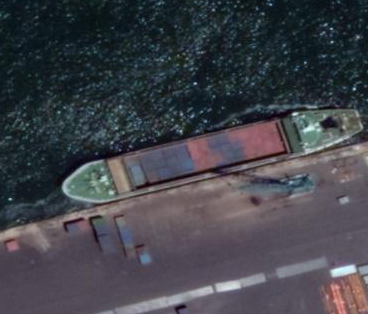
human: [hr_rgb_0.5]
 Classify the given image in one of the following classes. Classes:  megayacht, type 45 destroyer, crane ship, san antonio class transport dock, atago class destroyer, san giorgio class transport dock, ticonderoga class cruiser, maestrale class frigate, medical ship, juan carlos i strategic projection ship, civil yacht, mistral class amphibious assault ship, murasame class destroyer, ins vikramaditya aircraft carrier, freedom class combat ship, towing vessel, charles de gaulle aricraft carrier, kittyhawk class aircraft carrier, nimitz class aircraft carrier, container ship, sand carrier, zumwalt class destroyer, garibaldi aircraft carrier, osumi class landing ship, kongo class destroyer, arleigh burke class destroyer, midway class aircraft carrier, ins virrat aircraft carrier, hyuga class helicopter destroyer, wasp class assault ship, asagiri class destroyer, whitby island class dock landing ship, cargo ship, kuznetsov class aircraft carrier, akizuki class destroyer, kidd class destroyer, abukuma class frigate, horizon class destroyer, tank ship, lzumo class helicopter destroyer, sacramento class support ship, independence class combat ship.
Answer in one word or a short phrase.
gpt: Container ship